Question: I am trying to make a simple ball animation, that starts from 1 corner and goes to another corner of the panel. I have written a program for that.
When I run the program the 'oval' or leaves the trail. What I mean to say is that it leaves it's 'color trail' when the program runs. In my program 'timer' fires an event every 100 milliseconds.
'''
void function() {
// in this there is a action listener timed accordingly to fire event of
// doing x++ every 100th miliseconds
}
public void paintComponent(final Graphics g) {
g.setColor(Color.black);
g.drawOval(x,y,width,height);
g.fillOval(x,y,width,height);
}
'''

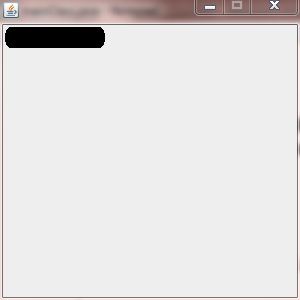
Answer: Try
'''
public void paintComponent(final Graphics g) {
super.paintComponent(g);
g.setColor(Color.black);
g.drawOval(x,y,width,height);
g.fillOval(x,y,width,height);
}
'''